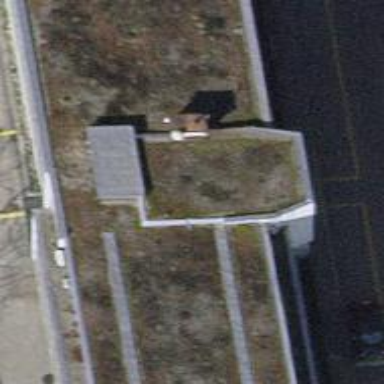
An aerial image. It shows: Commercial building.